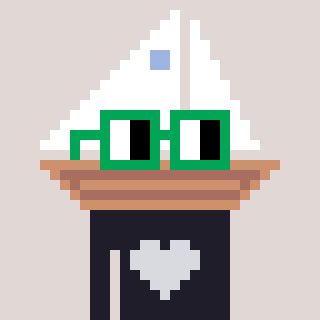
a pixel art character with square green glasses, a sailboat-shaped head and a grayscale-colored body on a warm background